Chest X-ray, AP view. Patient: 62 years old, sex M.
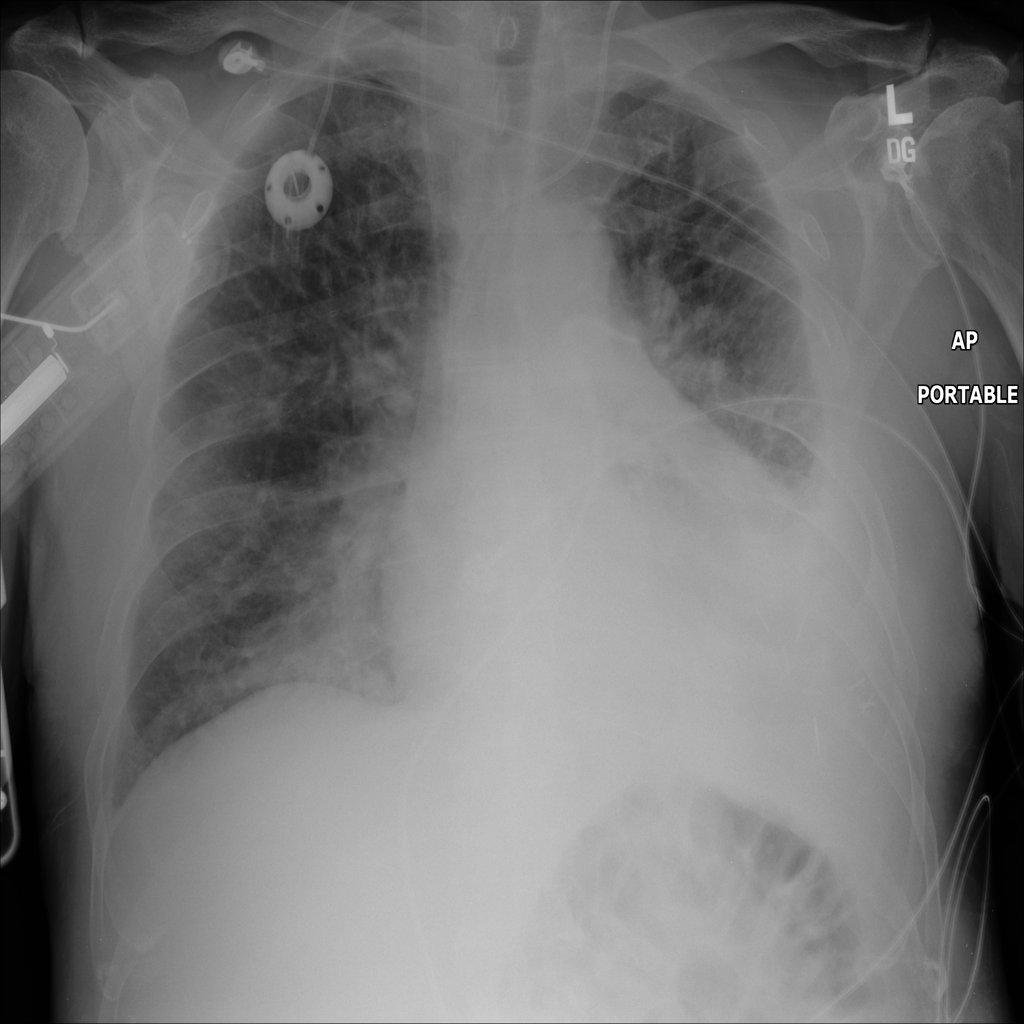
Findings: Atelectasis, Cardiomegaly, Effusion, Infiltration